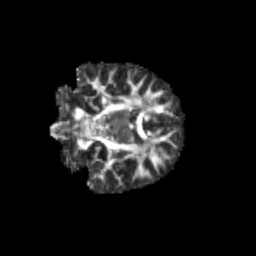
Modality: FA
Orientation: coronal
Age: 10
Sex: female
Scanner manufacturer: siemens
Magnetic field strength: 3 T
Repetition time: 3.8 s
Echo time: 0.07 s